Question: I've a java application running, after few hours it fulfills memory.
I've tried to detect memory leak with visualvm but it shows wrong data (have no idea how that can happen).
In the screenshot you can see task manager showing memory usage of 700Mb and visualvm showing 225...
Does anyone know whats going on here?
Regards

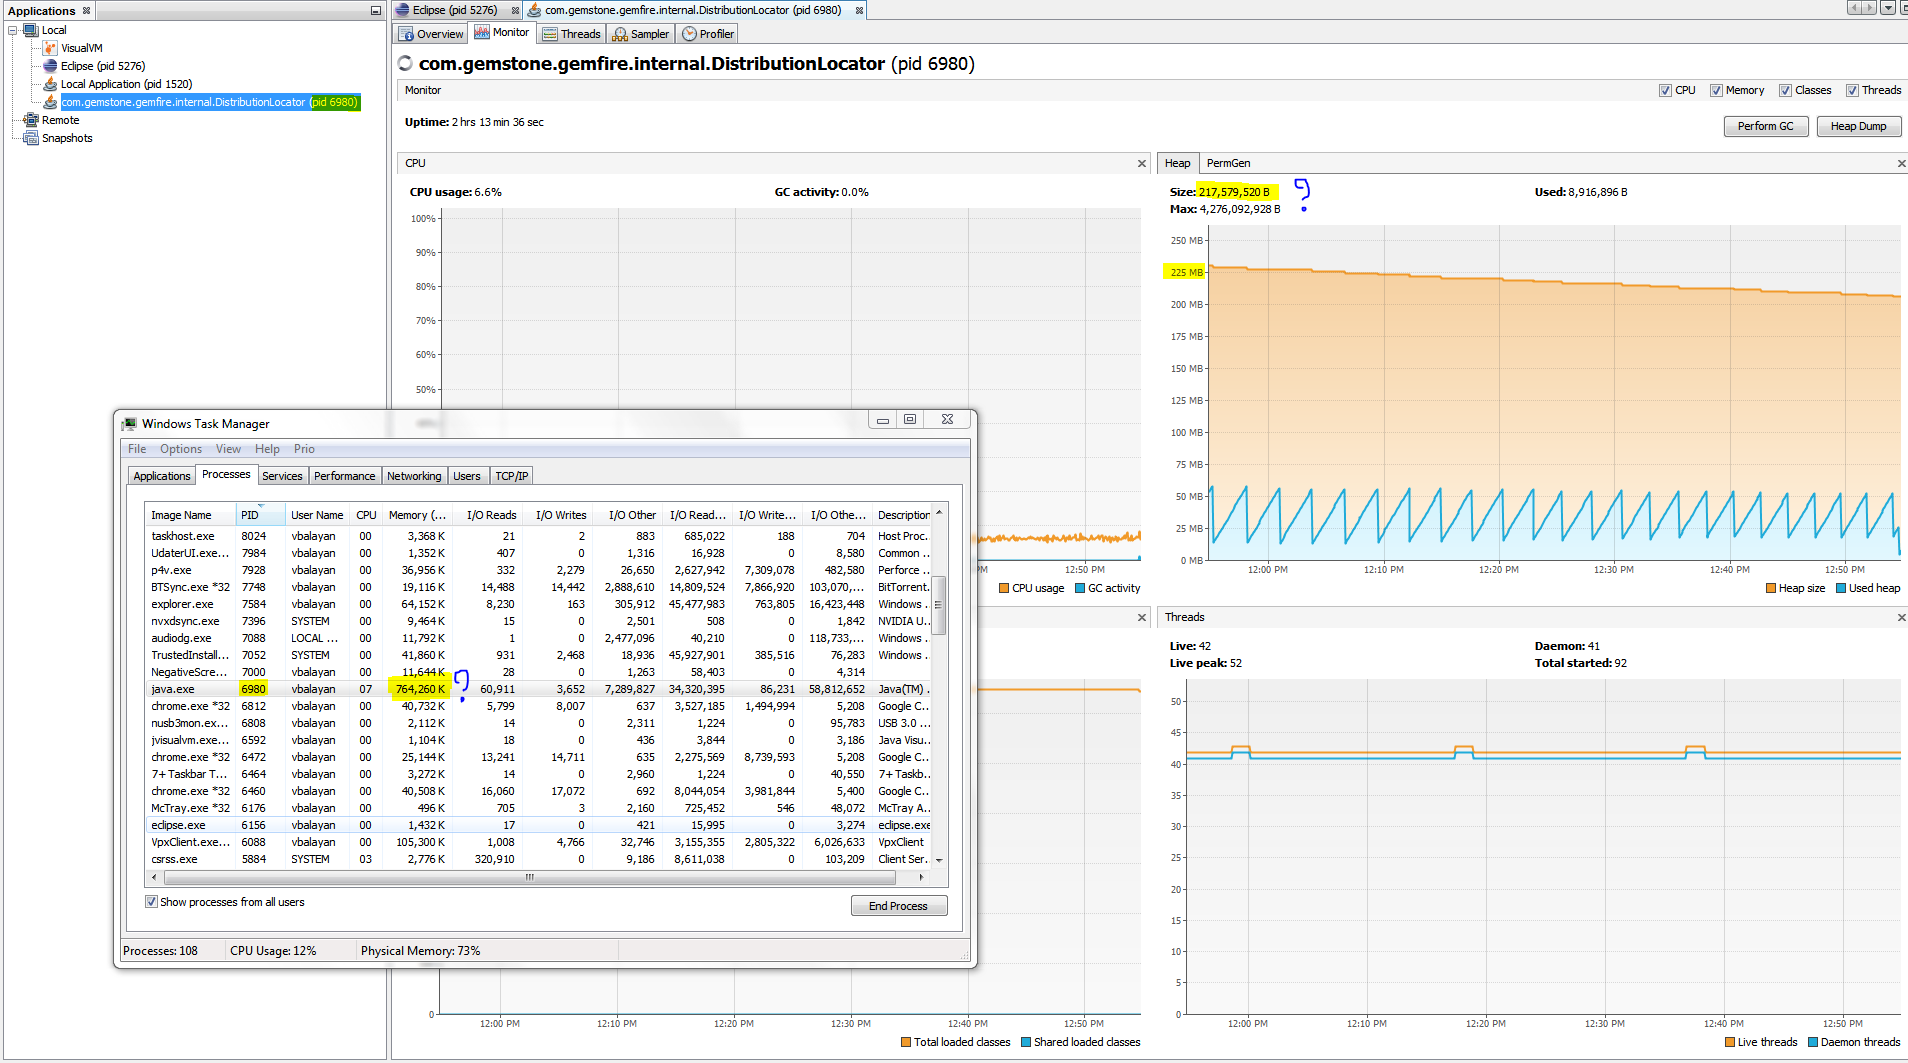
Answer: Beware that your OS is only aware of the total amount of memory java has reserved over the time (and java will not return that amount of memory easily AFAIK). However java may not be using all that memory at a given moment, so you can see differences between those two numbers.
For example, if you launch your program like this
'''
java -Xmx512m -Xms256m ...
'''
Then your JVM will take 256 MB as soon as it starts (and the OS will tell you so, more or less). However, if you open your memory peek tool (be it visualvm, jconsole, etc.), it may show that you are using less than that (it is just you have not needed to use the whole of your reserved heap).